Question: I am working bulid a eye gaze visualization tool just like <URL>.
here is the code by modifing the above links.
turn out it's worked, but the video always get stuck sometime (the audio is normal, the the frames stuck, both video content and ellipse,just like this <URL>,anyone can help?
'''
import os
import time
from PyQt5 import QtCore, QtGui, QtWidgets, QtMultimedia, QtMultimediaWidgets
import tobii_research as tr
import numpy as np
class Widget(QtWidgets.QWidget):
def __init__(self, parent=None):
super(Widget, self).__init__(parent)
#first window,just have a single button for play the video
self.resize(256, 256)
self.btn_play = QtWidgets.QPushButton(self)
self.btn_play.setGeometry(QtCore.QRect(100, 100, 28, 28))
self.btn_play.setObjectName("btn_open")
self.btn_play.setText("Play")
self.btn_play.clicked.connect(self.Play_video)#click to play video
#
self._scene = QtWidgets.QGraphicsScene(self)
self._gv = QtWidgets.QGraphicsView(self._scene)
#construct a videoitem for showing the video
self._videoitem = QtMultimediaWidgets.QGraphicsVideoItem()
#add it into the scene
self._scene.addItem(self._videoitem)
# assign _ellipse_item is the gaze data, and embed it into videoitem,so it can show above the video.
self._ellipse_item = QtWidgets.QGraphicsEllipseItem(QtCore.QRectF(0, 0, 40, 40), self._videoitem)
self._ellipse_item.setBrush(QtGui.QBrush(QtCore.Qt.black))
self._ellipse_item.setPen(QtGui.QPen(QtCore.Qt.red))
#self._scene.addItem(self._ellipse_item)
self._gv.fitInView(self._videoitem)
self._player = QtMultimedia.QMediaPlayer(self, QtMultimedia.QMediaPlayer.VideoSurface)
self._player.setVideoOutput(self._videoitem)
file = os.path.join(os.path.dirname(__file__), "video.mp4")#video.mp4 is under the same dirctory
self._player.setMedia(QtMultimedia.QMediaContent(QtCore.QUrl.fromLocalFile(file)))
print(f"self._videoitem::{self._videoitem.size()}")
#get eye tracker
self.eyetrackers = tr.find_all_eyetrackers()
self.my_eyetracker = self.eyetrackers[0]
def gaze_data_callback(self, gaze_data_):
#for now, I don't know the coordinate system,just randomly assign the gaze data to test the functionality
self._ellipse_item.setPos(float(np.random.choice(range(0, 300))), float(np.random.choice(range(0, 240))))
print("time.time()::{}".format(time.time()))
def Play_video(self):
self.my_eyetracker.subscribe_to(tr.EYETRACKER_GAZE_DATA, self.gaze_data_callback, as_dictionary=True)
#size = QtCore.QSizeF(1920.0, 1080.0)#I hope it can fullscreen the video
#self._videoitem.setSize(size)
#self._gv.showFullScreen()
self._gv.resize(720,720)
self._gv.show()
self._player.play()
if __name__ == '__main__':
import sys
app = QtWidgets.QApplication(sys.argv)
w = Widget()
w.show()
sys.exit(app.exec_())
'''
cmd printout information here

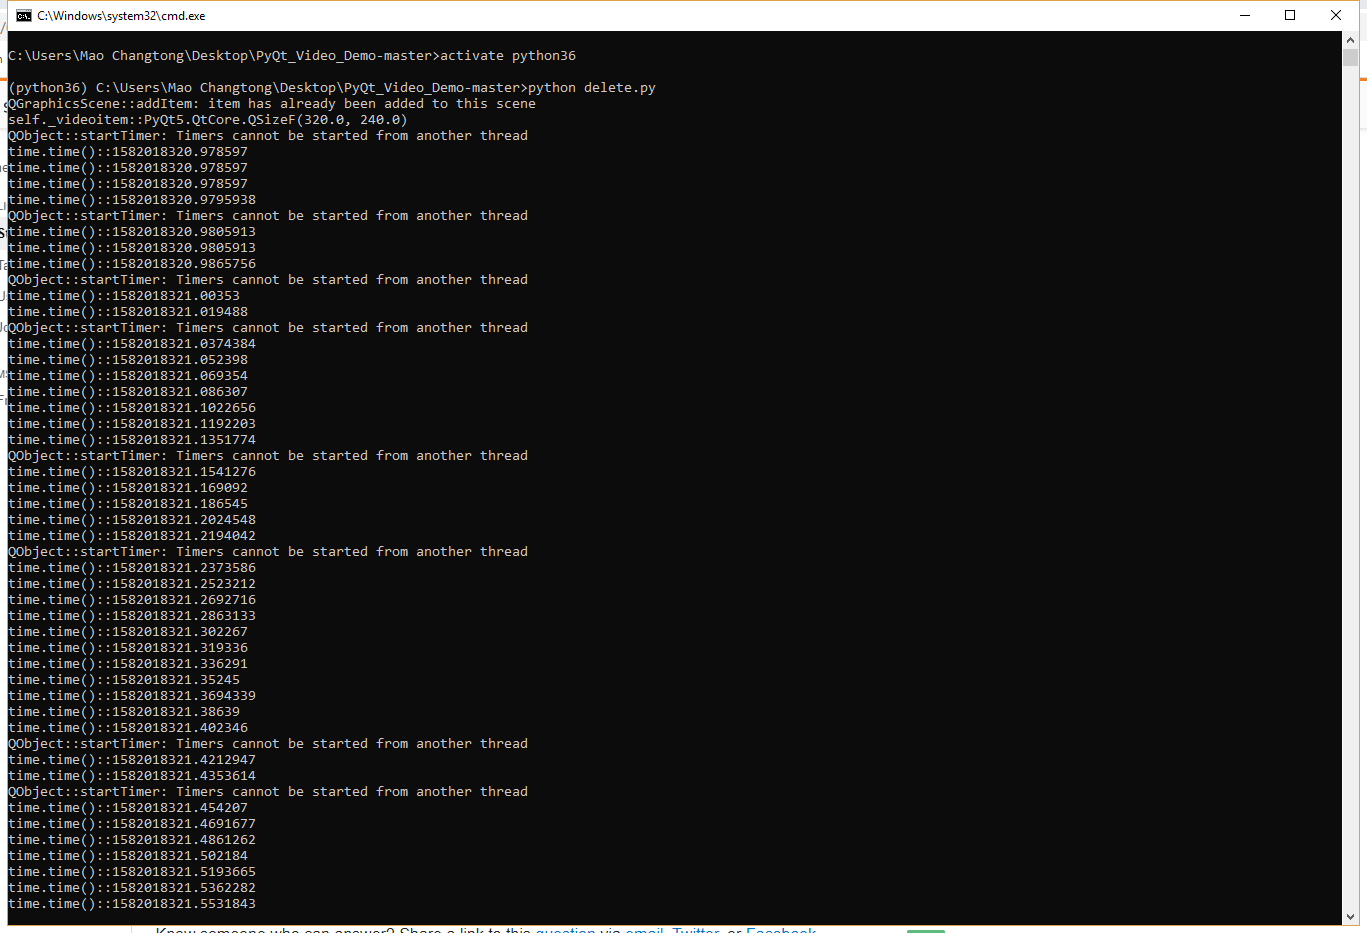
Answer: According to the warning message:
'''
QObject::startTimer: Timers can only be used with threads started with QThread
'''
it can be deduced that the callback associated with "my_eyetracker" is executed in a secondary thread, so the position of the item from a different thread to the main thread would be updated, which could generate the problem described by the OP.
The solution is to send the callback information to the guide through signals.
'''
import os
import time
from PyQt5 import QtCore, QtGui, QtWidgets, QtMultimedia, QtMultimediaWidgets
import tobii_research as tr
import numpy as np
class EyeTracker(QtCore.QObject):
positionChanged = QtCore.pyqtSignal(float, float)
def __init__(self, tracker, parent=None):
super(EyeTracker, self).__init__(parent)
self._tracker = tracker
@property
def tracker(self):
return self._tracker
def start(self):
self.tracker.subscribe_to(
tr.EYETRACKER_GAZE_DATA, self._callback, as_dictionary=True
)
def _callback(self, gaze_data_):
self.positionChanged.emit(
float(np.random.choice(range(0, 300))),
float(np.random.choice(range(0, 240))),
)
print("time.time()::{}".format(time.time()))
class Widget(QtWidgets.QWidget):
def __init__(self, parent=None):
super(Widget, self).__init__(parent)
# first window,just have a single button for play the video
self.resize(256, 256)
self.btn_play = QtWidgets.QPushButton(self)
self.btn_play.setGeometry(QtCore.QRect(100, 100, 28, 28))
self.btn_play.setObjectName("btn_open")
self.btn_play.setText("Play")
self.btn_play.clicked.connect(self.Play_video) # click to play video
#
self._scene = QtWidgets.QGraphicsScene(self)
self._gv = QtWidgets.QGraphicsView(self._scene)
# construct a videoitem for showing the video
self._videoitem = QtMultimediaWidgets.QGraphicsVideoItem()
# add it into the scene
self._scene.addItem(self._videoitem)
# assign _ellipse_item is the gaze data, and embed it into videoitem,so it can show above the video.
self._ellipse_item = QtWidgets.QGraphicsEllipseItem(
QtCore.QRectF(0, 0, 40, 40), self._videoitem
)
self._ellipse_item.setBrush(QtGui.QBrush(QtCore.Qt.black))
self._ellipse_item.setPen(QtGui.QPen(QtCore.Qt.red))
# self._scene.addItem(self._ellipse_item)
self._gv.fitInView(self._videoitem)
self._player = QtMultimedia.QMediaPlayer(
self, QtMultimedia.QMediaPlayer.VideoSurface
)
self._player.setVideoOutput(self._videoitem)
file = os.path.join(
os.path.dirname(__file__), "video.mp4"
) # video.mp4 is under the same dirctory
self._player.setMedia(
QtMultimedia.QMediaContent(QtCore.QUrl.fromLocalFile(file))
)
print(f"self._videoitem::{self._videoitem.size()}")
# get eye tracker
eyetrackers = tr.find_all_eyetrackers()
self.tracker = EyeTracker(eyetrackers[0])
self.tracker.positionChanged.connect(self._ellipse_item.setPos)
def Play_video(self):
self.tracker.start()
# size = QtCore.QSizeF(1920.0, 1080.0)#I hope it can fullscreen the video
# self._videoitem.setSize(size)
# self._gv.showFullScreen()
self._gv.resize(720, 720)
self._gv.show()
self._player.play()
if __name__ == "__main__":
import sys
app = QtWidgets.QApplication(sys.argv)
w = Widget()
w.show()
sys.exit(app.exec_())
'''